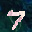
Label: 7